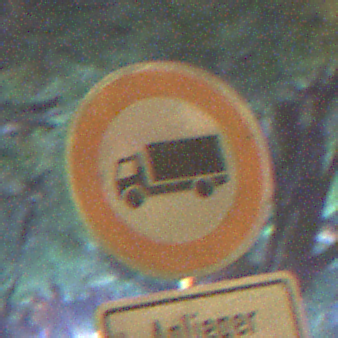
Verkehrszeichen: VerbotFuerKraftfahrzeugeUeberDreiKommaFuenfTonnen
Zusatzzeichen unten: PersonengruppenFrei2
Umgebung: Outdoor, Suburban
Tageszeit: Night
Wetter: PartlyCloudy
Licht: Artificial
Jahreszeit: NotSpecified
Kontrast: HighContrast